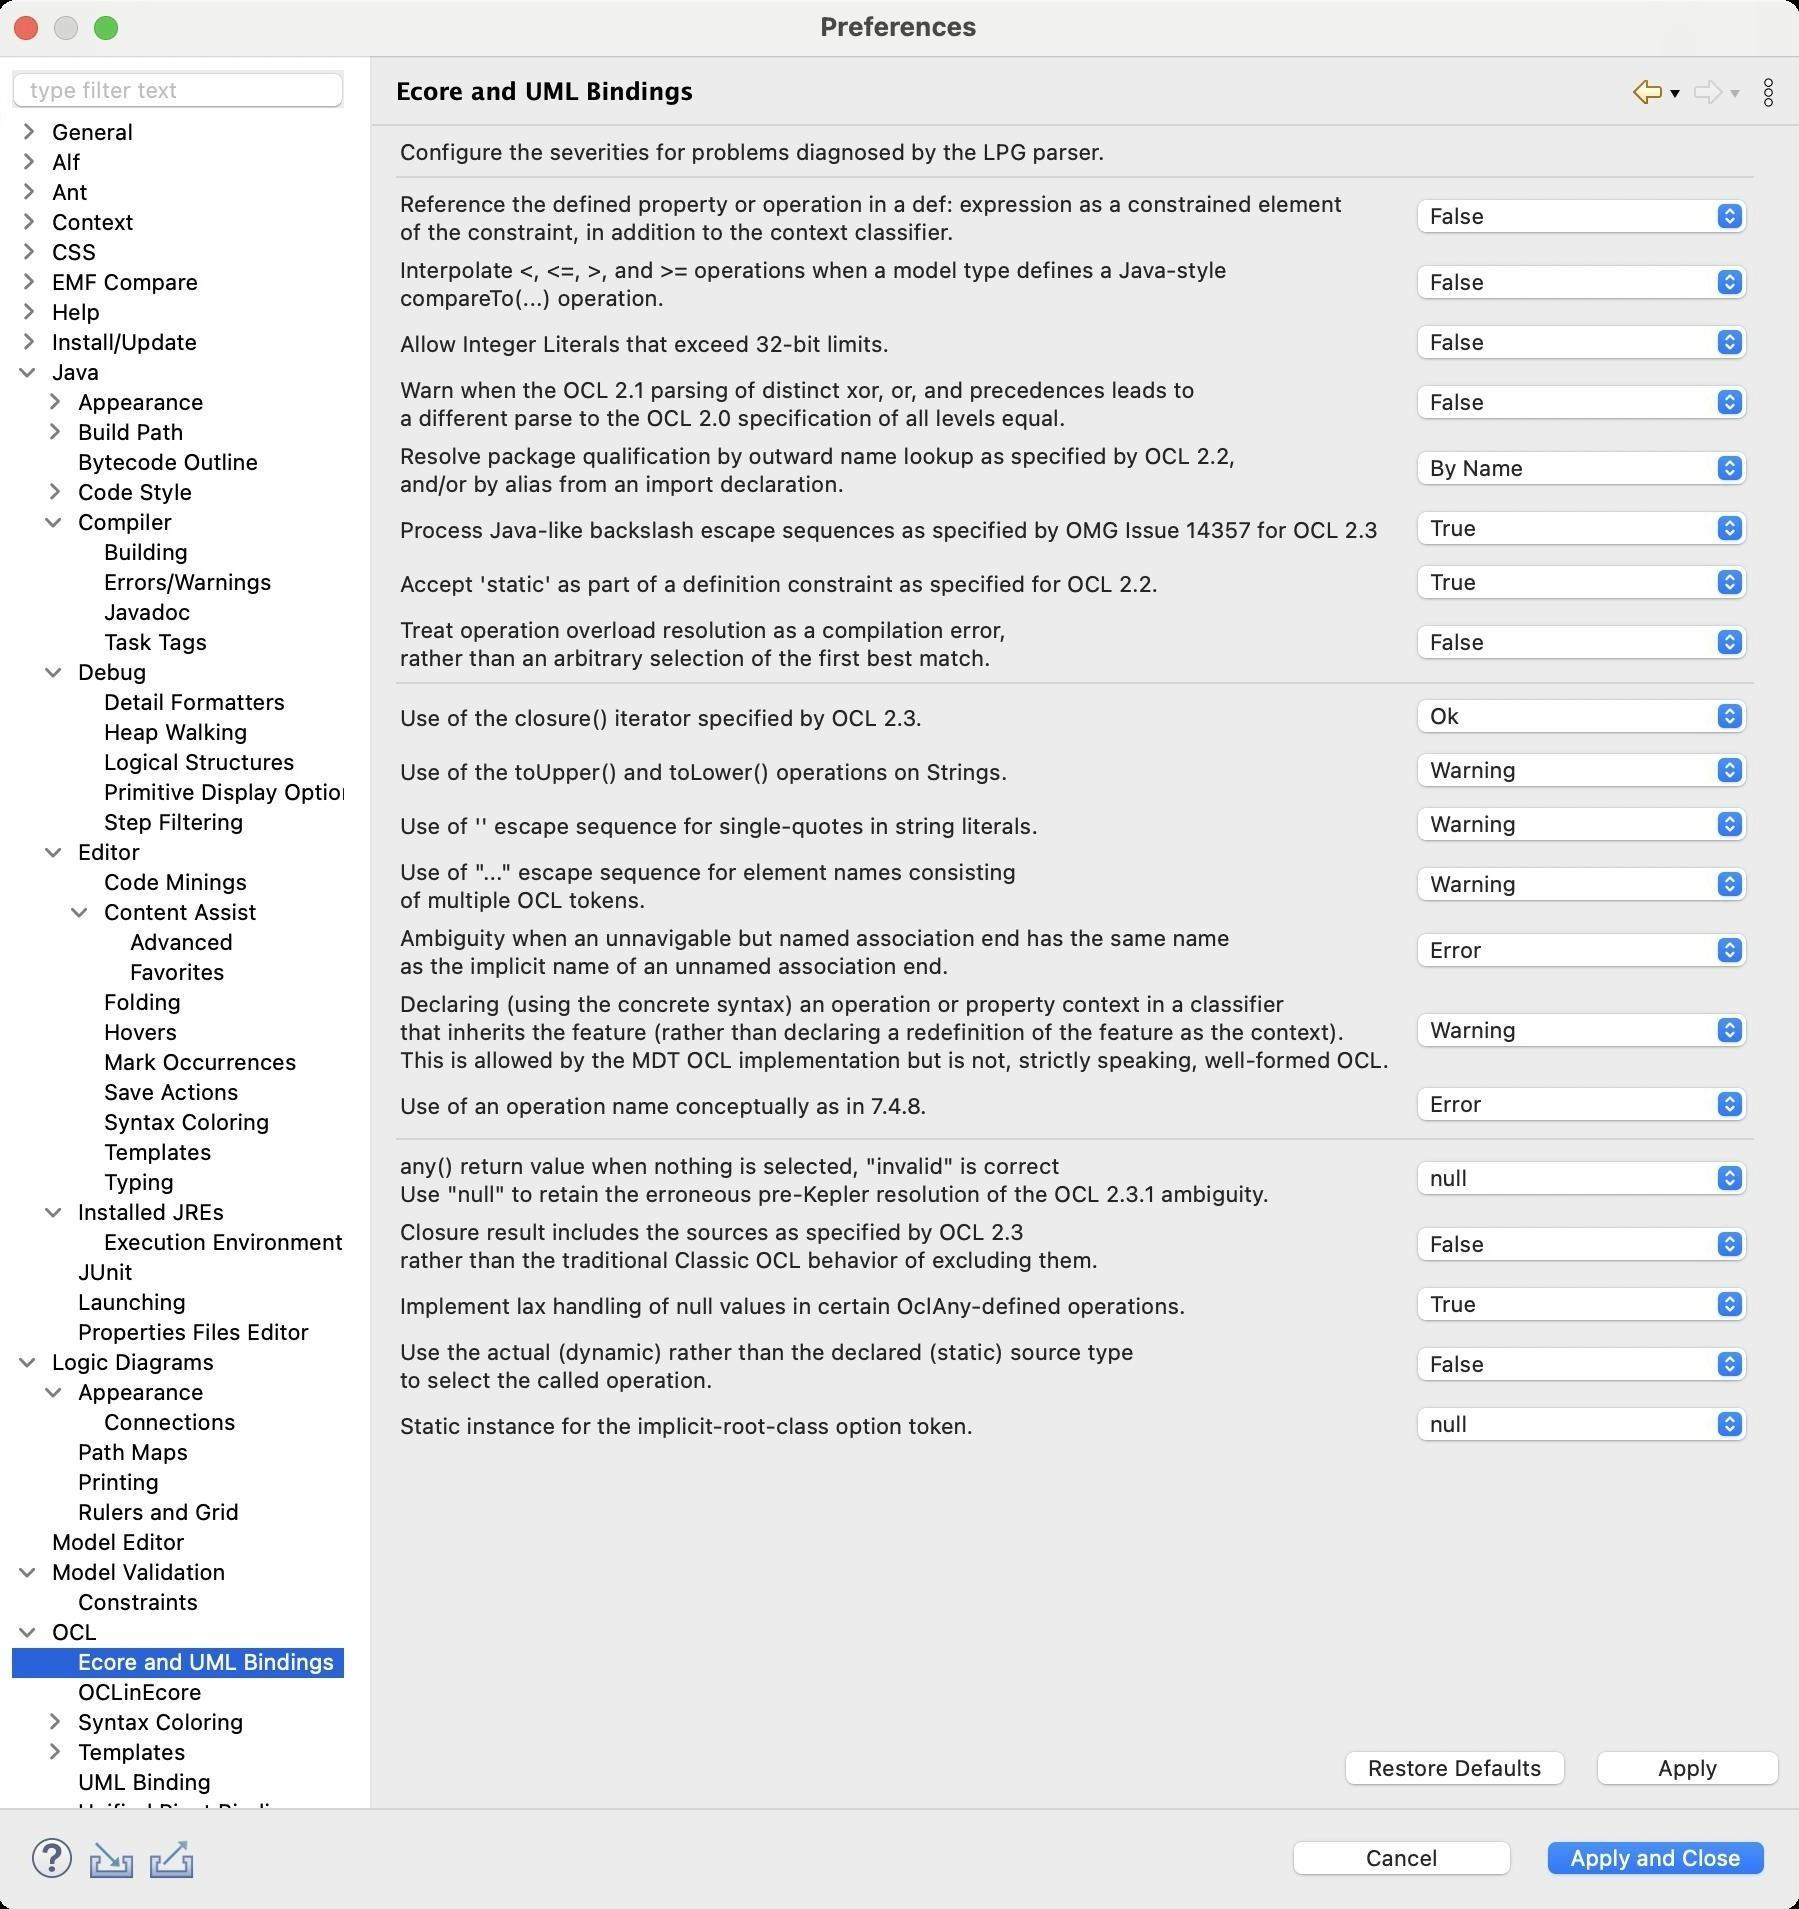
Accessibility tree:
{"name": "Preferences", "role": "AXWindow", "description": null, "role_description": "standard window", "value": null, "position": "480.00;95.00", "size": "901;955", "children": [{"name": "Apply_and_Close", "role": "AXButton", "description": null, "role_description": "button", "value": null, "position": "769.00;917.00", "size": "120;27", "children": []}, {"name": "Cancel", "role": "AXButton", "description": null, "role_description": "button", "value": null, "position": "642.00;917.00", "size": "120;27", "children": []}, {"name": null, "role": "AXToolbar", "description": null, "role_description": "toolbar", "value": null, "position": "12.00;915.00", "size": "90;30", "children": [{"name": "Help", "role": "AXCheckBox", "description": null, "role_description": "checkbox", "value": 0, "position": "12.00;915.00", "size": "30;30", "children": []}, {"name": "Import", "role": "AXButton", "description": null, "role_description": "button", "value": null, "position": "42.00;915.00", "size": "30;30", "children": []}, {"name": "Export", "role": "AXButton", "description": null, "role_description": "button", "value": null, "position": "72.00;915.00", "size": "30;30", "children": []}]}, {"name": null, "role": "AXScrollArea", "description": null, "role_description": "scroll area", "value": null, "position": "199.00;69.00", "size": "697;830", "children": [{"name": "Apply", "role": "AXButton", "description": null, "role_description": "button", "value": null, "position": "794.00;872.00", "size": "102;27", "children": []}, {"name": "Restore_Defaults", "role": "AXButton", "description": null, "role_description": "button", "value": null, "position": "668.00;872.00", "size": "121;27", "children": []}, {"name": null, "role": "AXPopUpButton", "description": null, "role_description": "pop up button", "value": "null", "position": "706.00;702.00", "size": "172;22", "children": []}, {"name": null, "role": "AXStaticText", "description": null, "role_description": "text", "value": "Static instance for the implicit-root-class option token.", "position": "199.00;706.00", "size": "291;14", "children": []}, {"name": null, "role": "AXPopUpButton", "description": null, "role_description": "pop up button", "value": "False", "position": "706.00;672.00", "size": "172;22", "children": []}, {"name": null, "role": "AXStaticText", "description": null, "role_description": "text", "value": "Use the actual (dynamic) rather than the declared (static) source type\nto select the called operation.", "position": "199.00;669.00", "size": "372;28", "children": []}, {"name": null, "role": "AXPopUpButton", "description": null, "role_description": "pop up button", "value": "True", "position": "706.00;642.00", "size": "172;22", "children": []}, {"name": null, "role": "AXStaticText", "description": null, "role_description": "text", "value": "Implement lax handling of null values in certain OclAny-defined operations.", "position": "199.00;646.00", "size": "397;14", "children": []}, {"name": null, "role": "AXPopUpButton", "description": null, "role_description": "pop up button", "value": "False", "position": "706.00;612.00", "size": "172;22", "children": []}, {"name": null, "role": "AXStaticText", "description": null, "role_description": "text", "value": "Closure result includes the sources as specified by OCL 2.3\nrather than the traditional Classic OCL behavior of excluding them.", "position": "199.00;609.00", "size": "354;28", "children": []}, {"name": null, "role": "AXPopUpButton", "description": null, "role_description": "pop up button", "value": "null", "position": "706.00;579.00", "size": "172;22", "children": []}, {"name": null, "role": "AXStaticText", "description": null, "role_description": "text", "value": "any() return value when nothing is selected, \"invalid\" is correct\nUse \"null\" to retain the erroneous pre-Kepler resolution of the OCL 2.3.1 ambiguity.", "position": "199.00;576.00", "size": "439;28", "children": []}, {"name": null, "role": "AXPopUpButton", "description": null, "role_description": "pop up button", "value": "Error", "position": "706.00;542.00", "size": "172;22", "children": []}, {"name": null, "role": "AXStaticText", "description": null, "role_description": "text", "value": "Use of an operation name conceptually as in 7.4.8.", "position": "199.00;546.00", "size": "268;14", "children": []}, {"name": null, "role": "AXPopUpButton", "description": null, "role_description": "pop up button", "value": "Warning", "position": "706.00;505.00", "size": "172;22", "children": []}, {"name": null, "role": "AXStaticText", "description": null, "role_description": "text", "value": "Declaring (using the concrete syntax) an operation or property context in a classifier\nthat inherits the feature (rather than declaring a redefinition of the feature as the context).\nThis is allowed by the MDT OCL implementation but is not, strictly speaking, well-formed OCL.", "position": "199.00;495.00", "size": "499;42", "children": []}, {"name": null, "role": "AXPopUpButton", "description": null, "role_description": "pop up button", "value": "Error", "position": "706.00;465.00", "size": "172;22", "children": []}, {"name": null, "role": "AXStaticText", "description": null, "role_description": "text", "value": "Ambiguity when an unnavigable but named association end has the same name\nas the implicit name of an unnamed association end.", "position": "199.00;462.00", "size": "419;28", "children": []}, {"name": null, "role": "AXPopUpButton", "description": null, "role_description": "pop up button", "value": "Warning", "position": "706.00;432.00", "size": "172;22", "children": []}, {"name": null, "role": "AXStaticText", "description": null, "role_description": "text", "value": "Use of \"...\" escape sequence for element names consisting\nof multiple OCL tokens.", "position": "199.00;429.00", "size": "313;28", "children": []}, {"name": null, "role": "AXPopUpButton", "description": null, "role_description": "pop up button", "value": "Warning", "position": "706.00;402.00", "size": "172;22", "children": []}, {"name": null, "role": "AXStaticText", "description": null, "role_description": "text", "value": "Use of '' escape sequence for single-quotes in string literals.", "position": "199.00;406.00", "size": "324;14", "children": []}, {"name": null, "role": "AXPopUpButton", "description": null, "role_description": "pop up button", "value": "Warning", "position": "706.00;375.00", "size": "172;22", "children": []}, {"name": null, "role": "AXStaticText", "description": null, "role_description": "text", "value": "Use of the toUpper() and toLower() operations on Strings.", "position": "199.00;379.00", "size": "308;14", "children": []}, {"name": null, "role": "AXPopUpButton", "description": null, "role_description": "pop up button", "value": "Ok", "position": "706.00;348.00", "size": "172;22", "children": []}, {"name": null, "role": "AXStaticText", "description": null, "role_description": "text", "value": "Use of the closure() iterator specified by OCL 2.3.", "position": "199.00;352.00", "size": "266;14", "children": []}, {"name": null, "role": "AXPopUpButton", "description": null, "role_description": "pop up button", "value": "False", "position": "706.00;311.00", "size": "172;22", "children": []}, {"name": null, "role": "AXStaticText", "description": null, "role_description": "text", "value": "Treat operation overload resolution as a compilation error,\nrather than an arbitrary selection of the first best match.", "position": "199.00;308.00", "size": "308;28", "children": []}, {"name": null, "role": "AXPopUpButton", "description": null, "role_description": "pop up button", "value": "True", "position": "706.00;281.00", "size": "172;22", "children": []}, {"name": null, "role": "AXStaticText", "description": null, "role_description": "text", "value": "Accept 'static' as part of a definition constraint as specified for OCL 2.2.", "position": "199.00;285.00", "size": "384;14", "children": []}, {"name": null, "role": "AXPopUpButton", "description": null, "role_description": "pop up button", "value": "True", "position": "706.00;254.00", "size": "172;22", "children": []}, {"name": null, "role": "AXStaticText", "description": null, "role_description": "text", "value": "Process Java-like backslash escape sequences as specified by OMG Issue 14357 for OCL 2.3", "position": "199.00;258.00", "size": "493;14", "children": []}, {"name": null, "role": "AXPopUpButton", "description": null, "role_description": "pop up button", "value": "By Name", "position": "706.00;224.00", "size": "172;22", "children": []}, {"name": null, "role": "AXStaticText", "description": null, "role_description": "text", "value": "Resolve package qualification by outward name lookup as specified by OCL 2.2,\nand/or by alias from an import declaration.", "position": "199.00;221.00", "size": "422;28", "children": []}, {"name": null, "role": "AXPopUpButton", "description": null, "role_description": "pop up button", "value": "False", "position": "706.00;191.00", "size": "172;22", "children": []}, {"name": null, "role": "AXStaticText", "description": null, "role_description": "text", "value": "Warn when the OCL 2.1 parsing of distinct xor, or, and precedences leads to\na different parse to the OCL 2.0 specification of all levels equal.", "position": "199.00;188.00", "size": "402;28", "children": []}, {"name": null, "role": "AXPopUpButton", "description": null, "role_description": "pop up button", "value": "False", "position": "706.00;161.00", "size": "172;22", "children": []}, {"name": null, "role": "AXStaticText", "description": null, "role_description": "text", "value": "Allow Integer Literals that exceed 32-bit limits.", "position": "199.00;165.00", "size": "249;14", "children": []}, {"name": null, "role": "AXPopUpButton", "description": null, "role_description": "pop up button", "value": "False", "position": "706.00;131.00", "size": "172;22", "children": []}, {"name": null, "role": "AXStaticText", "description": null, "role_description": "text", "value": "Interpolate <, <=, >, and >= operations when a model type defines a Java-style\ncompareTo(...) operation.", "position": "199.00;128.00", "size": "418;28", "children": []}, {"name": null, "role": "AXPopUpButton", "description": null, "role_description": "pop up button", "value": "False", "position": "706.00;98.00", "size": "172;22", "children": []}, {"name": null, "role": "AXStaticText", "description": null, "role_description": "text", "value": "Reference the defined property or operation in a def: expression as a constrained element\nof the constraint, in addition to the context classifier.", "position": "199.00;95.00", "size": "476;28", "children": []}, {"name": null, "role": "AXStaticText", "description": null, "role_description": "text", "value": "Configure the severities for problems diagnosed by the LPG parser.", "position": "199.00;69.00", "size": "697;14", "children": []}]}, {"name": null, "role": "AXToolbar", "description": "", "role_description": "toolbar", "value": null, "position": "814.00;35.00", "size": "82;22", "children": [{"name": "Back_to_OCL", "role": "AXMenuButton", "description": null, "role_description": "menu button", "value": null, "position": "814.00;35.00", "size": "22;22", "children": []}, {"name": "Forward", "role": "AXMenuButton", "description": null, "role_description": "menu button", "value": null, "position": "844.00;35.00", "size": "22;22", "children": []}, {"name": "Additional_Dialog_Actions", "role": "AXButton", "description": null, "role_description": "button", "value": null, "position": "874.00;35.00", "size": "22;22", "children": []}]}, {"name": null, "role": "AXStaticText", "description": "", "role_description": "text", "value": "Ecore and UML Bindings", "position": "196.00;35.00", "size": "611;21", "children": []}, {"name": null, "role": "AXSplitter", "description": null, "role_description": "splitter", "value": 180, "position": "180.00;28.00", "size": "5;876", "children": []}, {"name": null, "role": "AXScrollArea", "description": null, "role_description": "scroll area", "value": null, "position": "7.00;59.00", "size": "166;845", "children": [{"name": null, "role": "AXOutline", "description": null, "role_description": "outline", "value": null, "position": "7.00;59.00", "size": "178;915", "children": [{"name": null, "role": "AXRow", "description": null, "role_description": "outline row", "value": null, "position": "7.00;59.00", "size": "178;15", "children": [{"name": null, "role": "AXGroup", "description": null, "role_description": "group", "value": null, "position": "7.00;59.00", "size": "178;15", "children": [{"name": null, "role": "AXDisclosureTriangle", "description": null, "role_description": "disclosure triangle", "value": 0, "position": "9.00;59.00", "size": "12;14", "children": []}, {"name": null, "role": "AXStaticText", "description": null, "role_description": "text", "value": "General", "position": "25.00;59.00", "size": "159;14", "children": []}]}]}, {"name": null, "role": "AXRow", "description": null, "role_description": "outline row", "value": null, "position": "7.00;74.00", "size": "178;15", "children": [{"name": null, "role": "AXGroup", "description": null, "role_description": "group", "value": null, "position": "7.00;74.00", "size": "178;15", "children": [{"name": null, "role": "AXDisclosureTriangle", "description": null, "role_description": "disclosure triangle", "value": 0, "position": "9.00;74.00", "size": "12;14", "children": []}, {"name": null, "role": "AXStaticText", "description": null, "role_description": "text", "value": "Alf", "position": "25.00;74.00", "size": "159;14", "children": []}]}]}, {"name": null, "role": "AXRow", "description": null, "role_description": "outline row", "value": null, "position": "7.00;89.00", "size": "178;15", "children": [{"name": null, "role": "AXGroup", "description": null, "role_description": "group", "value": null, "position": "7.00;89.00", "size": "178;15", "children": [{"name": null, "role": "AXDisclosureTriangle", "description": null, "role_description": "disclosure triangle", "value": 0, "position": "9.00;89.00", "size": "12;14", "children": []}, {"name": null, "role": "AXStaticText", "description": null, "role_description": "text", "value": "Ant", "position": "25.00;89.00", "size": "159;14", "children": []}]}]}, {"name": null, "role": "AXRow", "description": null, "role_description": "outline row", "value": null, "position": "7.00;104.00", "size": "178;15", "children": [{"name": null, "role": "AXGroup", "description": null, "role_description": "group", "value": null, "position": "7.00;104.00", "size": "178;15", "children": [{"name": null, "role": "AXDisclosureTriangle", "description": null, "role_description": "disclosure triangle", "value": 0, "position": "9.00;104.00", "size": "12;14", "children": []}, {"name": null, "role": "AXStaticText", "description": null, "role_description": "text", "value": "Context", "position": "25.00;104.00", "size": "159;14", "children": []}]}]}, {"name": null, "role": "AXRow", "description": null, "role_description": "outline row", "value": null, "position": "7.00;119.00", "size": "178;15", "children": [{"name": null, "role": "AXGroup", "description": null, "role_description": "group", "value": null, "position": "7.00;119.00", "size": "178;15", "children": [{"name": null, "role": "AXDisclosureTriangle", "description": null, "role_description": "disclosure triangle", "value": 0, "position": "9.00;119.00", "size": "12;14", "children": []}, {"name": null, "role": "AXStaticText", "description": null, "role_description": "text", "value": "CSS", "position": "25.00;119.00", "size": "159;14", "children": []}]}]}, {"name": null, "role": "AXRow", "description": null, "role_description": "outline row", "value": null, "position": "7.00;134.00", "size": "178;15", "children": [{"name": null, "role": "AXGroup", "description": null, "role_description": "group", "value": null, "position": "7.00;134.00", "size": "178;15", "children": [{"name": null, "role": "AXDisclosureTriangle", "description": null, "role_description": "disclosure triangle", "value": 0, "position": "9.00;134.00", "size": "12;14", "children": []}, {"name": null, "role": "AXStaticText", "description": null, "role_description": "text", "value": "EMF Compare", "position": "25.00;134.00", "size": "159;14", "children": []}]}]}, {"name": null, "role": "AXRow", "description": null, "role_description": "outline row", "value": null, "position": "7.00;149.00", "size": "178;15", "children": [{"name": null, "role": "AXGroup", "description": null, "role_description": "group", "value": null, "position": "7.00;149.00", "size": "178;15", "children": [{"name": null, "role": "AXDisclosureTriangle", "description": null, "role_description": "disclosure triangle", "value": 0, "position": "9.00;149.00", "size": "12;14", "children": []}, {"name": null, "role": "AXStaticText", "description": null, "role_description": "text", "value": "Help", "position": "25.00;149.00", "size": "159;14", "children": []}]}]}, {"name": null, "role": "AXRow", "description": null, "role_description": "outline row", "value": null, "position": "7.00;164.00", "size": "178;15", "children": [{"name": null, "role": "AXGroup", "description": null, "role_description": "group", "value": null, "position": "7.00;164.00", "size": "178;15", "children": [{"name": null, "role": "AXDisclosureTriangle", "description": null, "role_description": "disclosure triangle", "value": 0, "position": "9.00;164.00", "size": "12;14", "children": []}, {"name": null, "role": "AXStaticText", "description": null, "role_description": "text", "value": "Install/Update", "position": "25.00;164.00", "size": "159;14", "children": []}]}]}, {"name": null, "role": "AXRow", "description": null, "role_description": "outline row", "value": null, "position": "7.00;179.00", "size": "178;15", "children": [{"name": null, "role": "AXGroup", "description": null, "role_description": "group", "value": null, "position": "7.00;179.00", "size": "178;15", "children": [{"name": null, "role": "AXDisclosureTriangle", "description": null, "role_description": "disclosure triangle", "value": 1, "position": "9.00;179.00", "size": "12;14", "children": []}, {"name": null, "role": "AXStaticText", "description": null, "role_description": "text", "value": "Java", "position": "25.00;179.00", "size": "159;14", "children": []}]}]}, {"name": null, "role": "AXRow", "description": null, "role_description": "outline row", "value": null, "position": "7.00;194.00", "size": "178;15", "children": [{"name": null, "role": "AXGroup", "description": null, "role_description": "group", "value": null, "position": "7.00;194.00", "size": "178;15", "children": [{"name": null, "role": "AXDisclosureTriangle", "description": null, "role_description": "disclosure triangle", "value": 0, "position": "22.00;194.00", "size": "12;14", "children": []}, {"name": null, "role": "AXStaticText", "description": null, "role_description": "text", "value": "Appearance", "position": "38.00;194.00", "size": "146;14", "children": []}]}]}, {"name": null, "role": "AXRow", "description": null, "role_description": "outline row", "value": null, "position": "7.00;209.00", "size": "178;15", "children": [{"name": null, "role": "AXGroup", "description": null, "role_description": "group", "value": null, "position": "7.00;209.00", "size": "178;15", "children": [{"name": null, "role": "AXDisclosureTriangle", "description": null, "role_description": "disclosure triangle", "value": 0, "position": "22.00;209.00", "size": "12;14", "children": []}, {"name": null, "role": "AXStaticText", "description": null, "role_description": "text", "value": "Build Path", "position": "38.00;209.00", "size": "146;14", "children": []}]}]}, {"name": null, "role": "AXRow", "description": null, "role_description": "outline row", "value": null, "position": "7.00;224.00", "size": "178;15", "children": [{"name": null, "role": "AXStaticText", "description": null, "role_description": "text", "value": "Bytecode Outline", "position": "38.00;224.00", "size": "146;14", "children": []}]}, {"name": null, "role": "AXRow", "description": null, "role_description": "outline row", "value": null, "position": "7.00;239.00", "size": "178;15", "children": [{"name": null, "role": "AXGroup", "description": null, "role_description": "group", "value": null, "position": "7.00;239.00", "size": "178;15", "children": [{"name": null, "role": "AXDisclosureTriangle", "description": null, "role_description": "disclosure triangle", "value": 0, "position": "22.00;239.00", "size": "12;14", "children": []}, {"name": null, "role": "AXStaticText", "description": null, "role_description": "text", "value": "Code Style", "position": "38.00;239.00", "size": "146;14", "children": []}]}]}, {"name": null, "role": "AXRow", "description": null, "role_description": "outline row", "value": null, "position": "7.00;254.00", "size": "178;15", "children": [{"name": null, "role": "AXGroup", "description": null, "role_description": "group", "value": null, "position": "7.00;254.00", "size": "178;15", "children": [{"name": null, "role": "AXDisclosureTriangle", "description": null, "role_description": "disclosure triangle", "value": 1, "position": "22.00;254.00", "size": "12;14", "children": []}, {"name": null, "role": "AXStaticText", "description": null, "role_description": "text", "value": "Compiler", "position": "38.00;254.00", "size": "146;14", "children": []}]}]}, {"name": null, "role": "AXRow", "description": null, "role_description": "outline row", "value": null, "position": "7.00;269.00", "size": "178;15", "children": [{"name": null, "role": "AXStaticText", "description": null, "role_description": "text", "value": "Building", "position": "51.00;269.00", "size": "133;14", "children": []}]}, {"name": null, "role": "AXRow", "description": null, "role_description": "outline row", "value": null, "position": "7.00;284.00", "size": "178;15", "children": [{"name": null, "role": "AXStaticText", "description": null, "role_description": "text", "value": "Errors/Warnings", "position": "51.00;284.00", "size": "133;14", "children": []}]}, {"name": null, "role": "AXRow", "description": null, "role_description": "outline row", "value": null, "position": "7.00;299.00", "size": "178;15", "children": [{"name": null, "role": "AXStaticText", "description": null, "role_description": "text", "value": "Javadoc", "position": "51.00;299.00", "size": "133;14", "children": []}]}, {"name": null, "role": "AXRow", "description": null, "role_description": "outline row", "value": null, "position": "7.00;314.00", "size": "178;15", "children": [{"name": null, "role": "AXStaticText", "description": null, "role_description": "text", "value": "Task Tags", "position": "51.00;314.00", "size": "133;14", "children": []}]}, {"name": null, "role": "AXRow", "description": null, "role_description": "outline row", "value": null, "position": "7.00;329.00", "size": "178;15", "children": [{"name": null, "role": "AXGroup", "description": null, "role_description": "group", "value": null, "position": "7.00;329.00", "size": "178;15", "children": [{"name": null, "role": "AXDisclosureTriangle", "description": null, "role_description": "disclosure triangle", "value": 1, "position": "22.00;329.00", "size": "12;14", "children": []}, {"name": null, "role": "AXStaticText", "description": null, "role_description": "text", "value": "Debug", "position": "38.00;329.00", "size": "146;14", "children": []}]}]}, {"name": null, "role": "AXRow", "description": null, "role_description": "outline row", "value": null, "position": "7.00;344.00", "size": "178;15", "children": [{"name": null, "role": "AXStaticText", "description": null, "role_description": "text", "value": "Detail Formatters", "position": "51.00;344.00", "size": "133;14", "children": []}]}, {"name": null, "role": "AXRow", "description": null, "role_description": "outline row", "value": null, "position": "7.00;359.00", "size": "178;15", "children": [{"name": null, "role": "AXStaticText", "description": null, "role_description": "text", "value": "Heap Walking", "position": "51.00;359.00", "size": "133;14", "children": []}]}, {"name": null, "role": "AXRow", "description": null, "role_description": "outline row", "value": null, "position": "7.00;374.00", "size": "178;15", "children": [{"name": null, "role": "AXStaticText", "description": null, "role_description": "text", "value": "Logical Structures", "position": "51.00;374.00", "size": "133;14", "children": []}]}, {"name": null, "role": "AXRow", "description": null, "role_description": "outline row", "value": null, "position": "7.00;389.00", "size": "178;15", "children": [{"name": null, "role": "AXStaticText", "description": null, "role_description": "text", "value": "Primitive Display Options", "position": "51.00;389.00", "size": "133;14", "children": []}]}, {"name": null, "role": "AXRow", "description": null, "role_description": "outline row", "value": null, "position": "7.00;404.00", "size": "178;15", "children": [{"name": null, "role": "AXStaticText", "description": null, "role_description": "text", "value": "Step Filtering", "position": "51.00;404.00", "size": "133;14", "children": []}]}, {"name": null, "role": "AXRow", "description": null, "role_description": "outline row", "value": null, "position": "7.00;419.00", "size": "178;15", "children": [{"name": null, "role": "AXGroup", "description": null, "role_description": "group", "value": null, "position": "7.00;419.00", "size": "178;15", "children": [{"name": null, "role": "AXDisclosureTriangle", "description": null, "role_description": "disclosure triangle", "value": 1, "position": "22.00;419.00", "size": "12;14", "children": []}, {"name": null, "role": "AXStaticText", "description": null, "role_description": "text", "value": "Editor", "position": "38.00;419.00", "size": "146;14", "children": []}]}]}, {"name": null, "role": "AXRow", "description": null, "role_description": "outline row", "value": null, "position": "7.00;434.00", "size": "178;15", "children": [{"name": null, "role": "AXStaticText", "description": null, "role_description": "text", "value": "Code Minings", "position": "51.00;434.00", "size": "133;14", "children": []}]}, {"name": null, "role": "AXRow", "description": null, "role_description": "outline row", "value": null, "position": "7.00;449.00", "size": "178;15", "children": [{"name": null, "role": "AXGroup", "description": null, "role_description": "group", "value": null, "position": "7.00;449.00", "size": "178;15", "children": [{"name": null, "role": "AXDisclosureTriangle", "description": null, "role_description": "disclosure triangle", "value": 1, "position": "35.00;449.00", "size": "12;14", "children": []}, {"name": null, "role": "AXStaticText", "description": null, "role_description": "text", "value": "Content Assist", "position": "51.00;449.00", "size": "133;14", "children": []}]}]}, {"name": null, "role": "AXRow", "description": null, "role_description": "outline row", "value": null, "position": "7.00;464.00", "size": "178;15", "children": [{"name": null, "role": "AXStaticText", "description": null, "role_description": "text", "value": "Advanced", "position": "64.00;464.00", "size": "120;14", "children": []}]}, {"name": null, "role": "AXRow", "description": null, "role_description": "outline row", "value": null, "position": "7.00;479.00", "size": "178;15", "children": [{"name": null, "role": "AXStaticText", "description": null, "role_description": "text", "value": "Favorites", "position": "64.00;479.00", "size": "120;14", "children": []}]}, {"name": null, "role": "AXRow", "description": null, "role_description": "outline row", "value": null, "position": "7.00;494.00", "size": "178;15", "children": [{"name": null, "role": "AXStaticText", "description": null, "role_description": "text", "value": "Folding", "position": "51.00;494.00", "size": "133;14", "children": []}]}, {"name": null, "role": "AXRow", "description": null, "role_description": "outline row", "value": null, "position": "7.00;509.00", "size": "178;15", "children": [{"name": null, "role": "AXStaticText", "description": null, "role_description": "text", "value": "Hovers", "position": "51.00;509.00", "size": "133;14", "children": []}]}, {"name": null, "role": "AXRow", "description": null, "role_description": "outline row", "value": null, "position": "7.00;524.00", "size": "178;15", "children": [{"name": null, "role": "AXStaticText", "description": null, "role_description": "text", "value": "Mark Occurrences", "position": "51.00;524.00", "size": "133;14", "children": []}]}, {"name": null, "role": "AXRow", "description": null, "role_description": "outline row", "value": null, "position": "7.00;539.00", "size": "178;15", "children": [{"name": null, "role": "AXStaticText", "description": null, "role_description": "text", "value": "Save Actions", "position": "51.00;539.00", "size": "133;14", "children": []}]}, {"name": null, "role": "AXRow", "description": null, "role_description": "outline row", "value": null, "position": "7.00;554.00", "size": "178;15", "children": [{"name": null, "role": "AXStaticText", "description": null, "role_description": "text", "value": "Syntax Coloring", "position": "51.00;554.00", "size": "133;14", "children": []}]}, {"name": null, "role": "AXRow", "description": null, "role_description": "outline row", "value": null, "position": "7.00;569.00", "size": "178;15", "children": [{"name": null, "role": "AXStaticText", "description": null, "role_description": "text", "value": "Templates", "position": "51.00;569.00", "size": "133;14", "children": []}]}, {"name": null, "role": "AXRow", "description": null, "role_description": "outline row", "value": null, "position": "7.00;584.00", "size": "178;15", "children": [{"name": null, "role": "AXStaticText", "description": null, "role_description": "text", "value": "Typing", "position": "51.00;584.00", "size": "133;14", "children": []}]}, {"name": null, "role": "AXRow", "description": null, "role_description": "outline row", "value": null, "position": "7.00;599.00", "size": "178;15", "children": [{"name": null, "role": "AXGroup", "description": null, "role_description": "group", "value": null, "position": "7.00;599.00", "size": "178;15", "children": [{"name": null, "role": "AXDisclosureTriangle", "description": null, "role_description": "disclosure triangle", "value": 1, "position": "22.00;599.00", "size": "12;14", "children": []}, {"name": null, "role": "AXStaticText", "description": null, "role_description": "text", "value": "Installed JREs", "position": "38.00;599.00", "size": "146;14", "children": []}]}]}, {"name": null, "role": "AXRow", "description": null, "role_description": "outline row", "value": null, "position": "7.00;614.00", "size": "178;15", "children": [{"name": null, "role": "AXStaticText", "description": null, "role_description": "text", "value": "Execution Environments", "position": "51.00;614.00", "size": "133;14", "children": []}]}, {"name": null, "role": "AXRow", "description": null, "role_description": "outline row", "value": null, "position": "7.00;629.00", "size": "178;15", "children": [{"name": null, "role": "AXStaticText", "description": null, "role_description": "text", "value": "JUnit", "position": "38.00;629.00", "size": "146;14", "children": []}]}, {"name": null, "role": "AXRow", "description": null, "role_description": "outline row", "value": null, "position": "7.00;644.00", "size": "178;15", "children": [{"name": null, "role": "AXStaticText", "description": null, "role_description": "text", "value": "Launching", "position": "38.00;644.00", "size": "146;14", "children": []}]}, {"name": null, "role": "AXRow", "description": null, "role_description": "outline row", "value": null, "position": "7.00;659.00", "size": "178;15", "children": [{"name": null, "role": "AXStaticText", "description": null, "role_description": "text", "value": "Properties Files Editor", "position": "38.00;659.00", "size": "146;14", "children": []}]}, {"name": null, "role": "AXRow", "description": null, "role_description": "outline row", "value": null, "position": "7.00;674.00", "size": "178;15", "children": [{"name": null, "role": "AXGroup", "description": null, "role_description": "group", "value": null, "position": "7.00;674.00", "size": "178;15", "children": [{"name": null, "role": "AXDisclosureTriangle", "description": null, "role_description": "disclosure triangle", "value": 1, "position": "9.00;674.00", "size": "12;14", "children": []}, {"name": null, "role": "AXStaticText", "description": null, "role_description": "text", "value": "Logic Diagrams", "position": "25.00;674.00", "size": "159;14", "children": []}]}]}, {"name": null, "role": "AXRow", "description": null, "role_description": "outline row", "value": null, "position": "7.00;689.00", "size": "178;15", "children": [{"name": null, "role": "AXGroup", "description": null, "role_description": "group", "value": null, "position": "7.00;689.00", "size": "178;15", "children": [{"name": null, "role": "AXDisclosureTriangle", "description": null, "role_description": "disclosure triangle", "value": 1, "position": "22.00;689.00", "size": "12;14", "children": []}, {"name": null, "role": "AXStaticText", "description": null, "role_description": "text", "value": "Appearance", "position": "38.00;689.00", "size": "146;14", "children": []}]}]}, {"name": null, "role": "AXRow", "description": null, "role_description": "outline row", "value": null, "position": "7.00;704.00", "size": "178;15", "children": [{"name": null, "role": "AXStaticText", "description": null, "role_description": "text", "value": "Connections", "position": "51.00;704.00", "size": "133;14", "children": []}]}, {"name": null, "role": "AXRow", "description": null, "role_description": "outline row", "value": null, "position": "7.00;719.00", "size": "178;15", "children": [{"name": null, "role": "AXStaticText", "description": null, "role_description": "text", "value": "Path Maps", "position": "38.00;719.00", "size": "146;14", "children": []}]}, {"name": null, "role": "AXRow", "description": null, "role_description": "outline row", "value": null, "position": "7.00;734.00", "size": "178;15", "children": [{"name": null, "role": "AXStaticText", "description": null, "role_description": "text", "value": "Printing", "position": "38.00;734.00", "size": "146;14", "children": []}]}, {"name": null, "role": "AXRow", "description": null, "role_description": "outline row", "value": null, "position": "7.00;749.00", "size": "178;15", "children": [{"name": null, "role": "AXStaticText", "description": null, "role_description": "text", "value": "Rulers and Grid", "position": "38.00;749.00", "size": "146;14", "children": []}]}, {"name": null, "role": "AXRow", "description": null, "role_description": "outline row", "value": null, "position": "7.00;764.00", "size": "178;15", "children": [{"name": null, "role": "AXStaticText", "description": null, "role_description": "text", "value": "Model Editor", "position": "25.00;764.00", "size": "159;14", "children": []}]}, {"name": null, "role": "AXRow", "description": null, "role_description": "outline row", "value": null, "position": "7.00;779.00", "size": "178;15", "children": [{"name": null, "role": "AXGroup", "description": null, "role_description": "group", "value": null, "position": "7.00;779.00", "size": "178;15", "children": [{"name": null, "role": "AXDisclosureTriangle", "description": null, "role_description": "disclosure triangle", "value": 1, "position": "9.00;779.00", "size": "12;14", "children": []}, {"name": null, "role": "AXStaticText", "description": null, "role_description": "text", "value": "Model Validation", "position": "25.00;779.00", "size": "159;14", "children": []}]}]}, {"name": null, "role": "AXRow", "description": null, "role_description": "outline row", "value": null, "position": "7.00;794.00", "size": "178;15", "children": [{"name": null, "role": "AXStaticText", "description": null, "role_description": "text", "value": "Constraints", "position": "38.00;794.00", "size": "146;14", "children": []}]}, {"name": null, "role": "AXRow", "description": null, "role_description": "outline row", "value": null, "position": "7.00;809.00", "size": "178;15", "children": [{"name": null, "role": "AXGroup", "description": null, "role_description": "group", "value": null, "position": "7.00;809.00", "size": "178;15", "children": [{"name": null, "role": "AXDisclosureTriangle", "description": null, "role_description": "disclosure triangle", "value": 1, "position": "9.00;809.00", "size": "12;14", "children": []}, {"name": null, "role": "AXStaticText", "description": null, "role_description": "text", "value": "OCL", "position": "25.00;809.00", "size": "159;14", "children": []}]}]}, {"name": null, "role": "AXRow", "description": null, "role_description": "outline row", "value": null, "position": "7.00;824.00", "size": "178;15", "children": [{"name": null, "role": "AXStaticText", "description": null, "role_description": "text", "value": "Ecore and UML Bindings", "position": "38.00;824.00", "size": "146;14", "children": []}]}, {"name": null, "role": "AXRow", "description": null, "role_description": "outline row", "value": null, "position": "7.00;839.00", "size": "178;15", "children": [{"name": null, "role": "AXStaticText", "description": null, "role_description": "text", "value": "OCLinEcore", "position": "38.00;839.00", "size": "146;14", "children": []}]}, {"name": null, "role": "AXRow", "description": null, "role_description": "outline row", "value": null, "position": "7.00;854.00", "size": "178;15", "children": [{"name": null, "role": "AXGroup", "description": null, "role_description": "group", "value": null, "position": "7.00;854.00", "size": "178;15", "children": [{"name": null, "role": "AXDisclosureTriangle", "description": null, "role_description": "disclosure triangle", "value": 0, "position": "22.00;854.00", "size": "12;14", "children": []}, {"name": null, "role": "AXStaticText", "description": null, "role_description": "text", "value": "Syntax Coloring", "position": "38.00;854.00", "size": "146;14", "children": []}]}]}, {"name": null, "role": "AXRow", "description": null, "role_description": "outline row", "value": null, "position": "7.00;869.00", "size": "178;15", "children": [{"name": null, "role": "AXGroup", "description": null, "role_description": "group", "value": null, "position": "7.00;869.00", "size": "178;15", "children": [{"name": null, "role": "AXDisclosureTriangle", "description": null, "role_description": "disclosure triangle", "value": 0, "position": "22.00;869.00", "size": "12;14", "children": []}, {"name": null, "role": "AXStaticText", "description": null, "role_description": "text", "value": "Templates", "position": "38.00;869.00", "size": "146;14", "children": []}]}]}, {"name": null, "role": "AXRow", "description": null, "role_description": "outline row", "value": null, "position": "7.00;884.00", "size": "178;15", "children": [{"name": null, "role": "AXStaticText", "description": null, "role_description": "text", "value": "UML Binding", "position": "38.00;884.00", "size": "146;14", "children": []}]}, {"name": null, "role": "AXRow", "description": null, "role_description": "outline row", "value": null, "position": "7.00;899.00", "size": "178;15", "children": [{"name": null, "role": "AXStaticText", "description": null, "role_description": "text", "value": "Unified Pivot Binding", "position": "38.00;899.00", "size": "146;14", "children": []}]}, {"name": null, "role": "AXRow", "description": null, "role_description": "outline row", "value": null, "position": "7.00;914.00", "size": "178;15", "children": [{"name": null, "role": "AXGroup", "description": null, "role_description": "group", "value": null, "position": "7.00;914.00", "size": "178;15", "children": [{"name": null, "role": "AXDisclosureTriangle", "description": null, "role_description": "disclosure triangle", "value": 0, "position": "9.00;914.00", "size": "12;14", "children": []}, {"name": null, "role": "AXStaticText", "description": null, "role_description": "text", "value": "Papyrus", "position": "25.00;914.00", "size": "159;14", "children": []}]}]}, {"name": null, "role": "AXRow", "description": null, "role_description": "outline row", "value": null, "position": "7.00;929.00", "size": "178;15", "children": [{"name": null, "role": "AXGroup", "description": null, "role_description": "group", "value": null, "position": "7.00;929.00", "size": "178;15", "children": [{"name": null, "role": "AXDisclosureTriangle", "description": null, "role_description": "disclosure triangle", "value": 0, "position": "9.00;929.00", "size": "12;14", "children": []}, {"name": null, "role": "AXStaticText", "description": null, "role_description": "text", "value": "Plug-in Development", "position": "25.00;929.00", "size": "159;14", "children": []}]}]}, {"name": null, "role": "AXRow", "description": null, "role_description": "outline row", "value": null, "position": "7.00;944.00", "size": "178;15", "children": [{"name": null, "role": "AXGroup", "description": null, "role_description": "group", "value": null, "position": "7.00;944.00", "size": "178;15", "children": [{"name": null, "role": "AXDisclosureTriangle", "description": null, "role_description": "disclosure triangle", "value": 0, "position": "9.00;944.00", "size": "12;14", "children": []}, {"name": null, "role": "AXStaticText", "description": null, "role_description": "text", "value": "Run/Debug", "position": "25.00;944.00", "size": "159;14", "children": []}]}]}, {"name": null, "role": "AXRow", "description": null, "role_description": "outline row", "value": null, "position": "7.00;959.00", "size": "178;15", "children": [{"name": null, "role": "AXGroup", "description": null, "role_description": "group", "value": null, "position": "7.00;959.00", "size": "178;15", "children": [{"name": null, "role": "AXDisclosureTriangle", "description": null, "role_description": "disclosure triangle", "value": 0, "position": "9.00;959.00", "size": "12;14", "children": []}, {"name": null, "role": "AXStaticText", "description": null, "role_description": "text", "value": "Version Control (Team)", "position": "25.00;959.00", "size": "159;14", "children": []}]}]}, {"name": null, "role": "AXColumn", "description": null, "role_description": "column", "value": null, "position": "7.00;59.00", "size": "178;915", "children": []}]}, {"name": null, "role": "AXScrollBar", "description": null, "role_description": "scroll bar", "value": 0.0, "position": "7.00;888.00", "size": "166;16", "children": [{"name": null, "role": "AXValueIndicator", "description": null, "role_description": "value indicator", "value": 0.0, "position": "8.00;892.00", "size": "152;12", "children": []}, {"name": null, "role": "AXButton", "description": null, "role_description": "increment arrow button", "value": null, "position": "7.00;888.00", "size": "0;0", "children": []}, {"name": null, "role": "AXButton", "description": null, "role_description": "decrement arrow button", "value": null, "position": "7.00;888.00", "size": "0;0", "children": []}, {"name": null, "role": "AXButton", "description": null, "role_description": "increment page button", "value": null, "position": "161.00;892.00", "size": "12;12", "children": []}, {"name": null, "role": "AXButton", "description": null, "role_description": "decrement page button", "value": null, "position": "7.00;892.00", "size": "1;12", "children": []}]}, {"name": null, "role": "AXScrollBar", "description": null, "role_description": "scroll bar", "value": 0.0, "position": "157.00;59.00", "size": "16;845", "children": [{"name": null, "role": "AXValueIndicator", "description": null, "role_description": "value indicator", "value": 0.0, "position": "161.00;60.00", "size": "12;778", "children": []}, {"name": null, "role": "AXButton", "description": null, "role_description": "increment arrow button", "value": null, "position": "157.00;59.00", "size": "0;0", "children": []}, {"name": null, "role": "AXButton", "description": null, "role_description": "decrement arrow button", "value": null, "position": "157.00;59.00", "size": "0;0", "children": []}, {"name": null, "role": "AXButton", "description": null, "role_description": "increment page button", "value": null, "position": "161.00;839.00", "size": "12;65", "children": []}, {"name": null, "role": "AXButton", "description": null, "role_description": "decrement page button", "value": null, "position": "161.00;59.00", "size": "12;1", "children": []}]}]}, {"name": "type_filter_text", "role": "AXTextField", "description": null, "role_description": "search text field", "value": "", "position": "7.00;35.00", "size": "166;19", "children": []}, {"name": null, "role": "AXButton", "description": null, "role_description": "close button", "value": null, "position": "7.00;6.00", "size": "14;16", "children": []}, {"name": null, "role": "AXButton", "description": null, "role_description": "zoom button", "value": null, "position": "47.00;6.00", "size": "14;16", "children": [{"name": null, "role": "AXGroup", "description": null, "role_description": "group", "value": null, "position": "47.00;6.00", "size": "14;16", "children": [{"name": null, "role": "AXGroup", "description": null, "role_description": "group", "value": null, "position": "47.00;6.00", "size": "14;16", "children": []}]}]}, {"name": null, "role": "AXButton", "description": null, "role_description": "minimize button", "value": null, "position": "27.00;6.00", "size": "14;16", "children": []}, {"name": null, "role": "AXStaticText", "description": null, "role_description": "text", "value": "Preferences", "position": "409.00;5.00", "size": "83;16", "children": []}]}